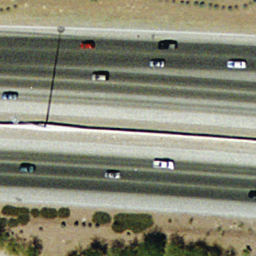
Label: freeway